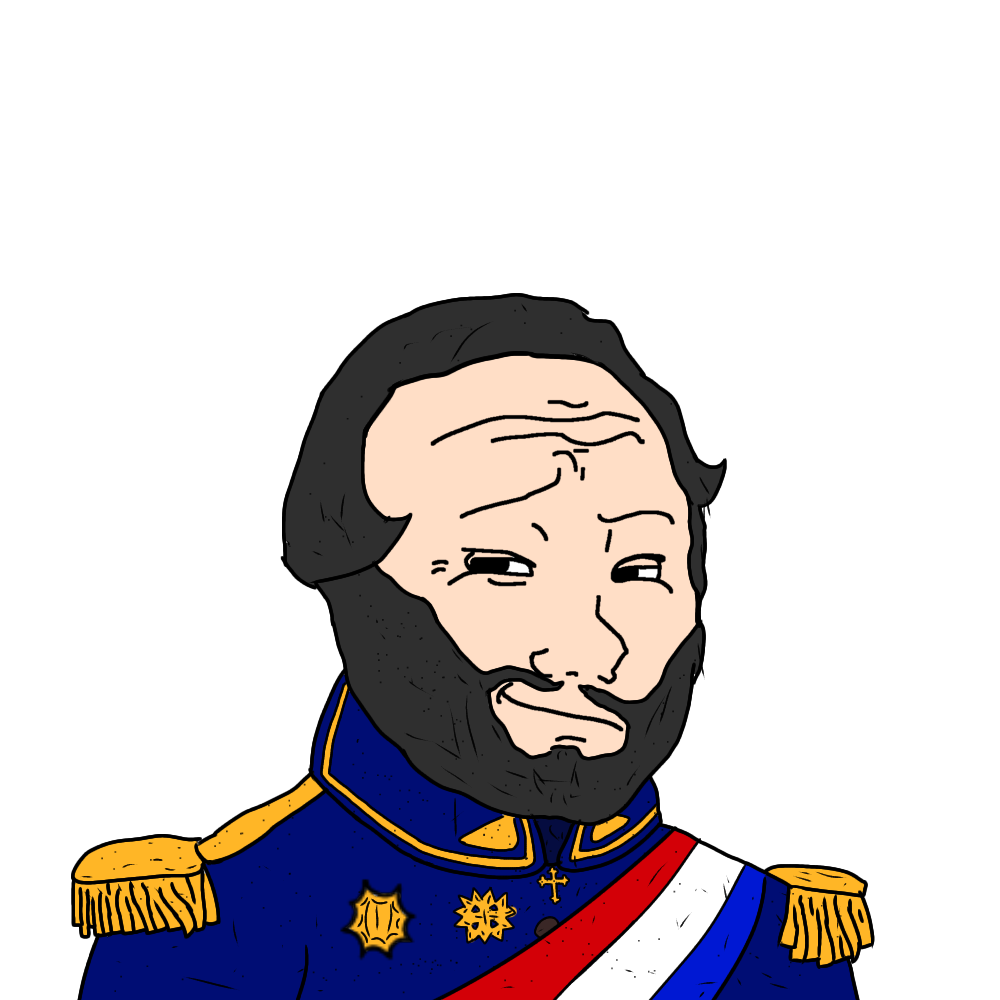
Label: 5_Smugjak